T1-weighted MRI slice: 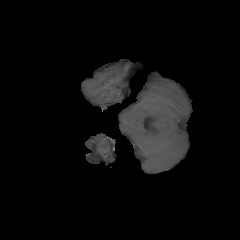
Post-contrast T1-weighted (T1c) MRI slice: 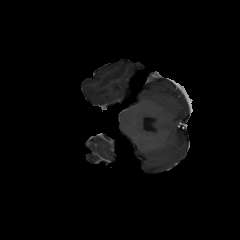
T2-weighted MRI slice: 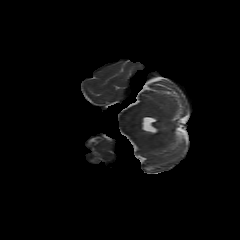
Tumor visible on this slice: no